Question: I've spent plenty of time in understanding how to use modal popup but I've not found any good answer yet or I should state Full working code.
Here is what I'm able to achieve till now:

I'm fairly new to AJAX, JQUERY
Main Error:
1. Approach based on this link but it did not workout in Internet Explorer. Issue: HTTPPOST action does not call in Internet Explorer or Chrome
2. Tried to follow his complete article but Did not like the way JSON is used and validation is performed.
3. Jquery UI modal form: Want to use feature like this but no idea how to use ASP.net MVC4 HTTP GEt And HTTP POST in this.
4. Tried this demo too but :(
5. This one was good, tried to implement by using his complete source code but still could not able to work
6. ASP.net MVC Modal Had too much hope from this one. Downloaded, tried to implement everything after 2-3 hours realized even this one is not "Ready to use" as it states. More information about it
7. Code project: Comparison of three jquery modal Though it was in ASPX but still tried to implement. (Did not work out :()
Tried couple of other solutions, each one having its own issues. May be some of these posts are old and jquery version have obsoleted few control.
This feature is pretty much used and discussed so if someone has working code then please share.
Here is my complete code: <URL>
I'm not sure if this is the problem but in Internet Explorer when I press Save button then dialog closes which calling HTTPPost action and the url in browser is :
'''
http://localhost:53381/Project/Details/1?ProjectId=1&Effort=0&Cost=56
'''
Where values 1 ,0 ,56 are what I enter in textboxes
Anyone can please post a complete answer for MODAL / POPUP in asp.net MVC with RESTFUL methods.
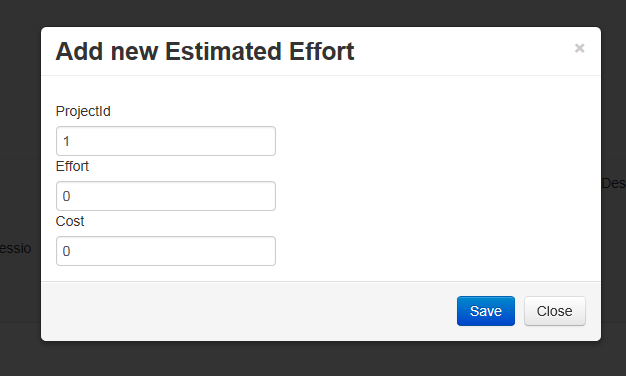
Answer: Finally found that issue was not with the approach but was with placement of "DialogDiv" code.
The approach suggested at <URL> is definitely neat and good approach for this. Here is what I was doing wrong.
I had written this within "index.cshtml"
'''
<!-- Estimated Effort Region -->
<div class="span5">
<h4>
Estimated Effort
<!-- Open Bootstrap Modal using this link -->
@Html.ActionLink("Create", "Create", null, null,
new { id = "btnCreate", @class = "btn" })
<div id='dialogDiv' class='modal hide fade in'>
<div id='dialogContent'></div>
</div>
</h4>
<!-- Table on project details page -->
<table class="table">
<!-- Stuff related to displaying table -->
</table>
</div>
'''
However, the Modal dialog div should not be with-in the view code. i.e. This should be totally outside of view code.
It won't be reproducible in the code suggested at <URL> as that involves very basic code.
'''
<div id='dialogDiv' class='modal hide fade in'>
<div id='dialogContent'></div>
</div>
'''
Might help someone.